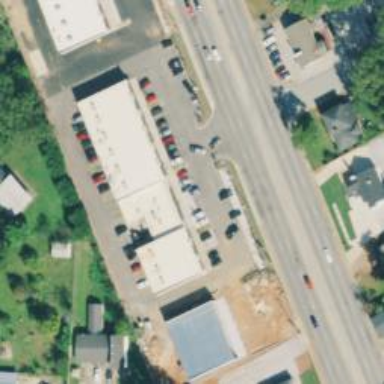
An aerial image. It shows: Convenience shop.